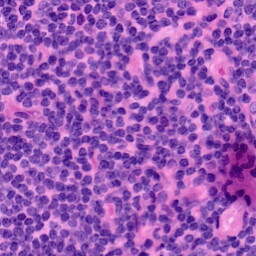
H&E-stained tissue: LymphNode